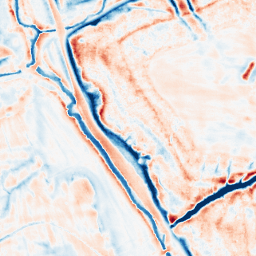
Category: edge_preserving
Decomposition family: bilateral
Decomposition parameters: d: 21
sigma_color: 150
sigma_space: 100
Upsampling method: sinc_blackman
Upsampling parameters: scale: 8
kernel_size: 16
Upsampling scale: 8